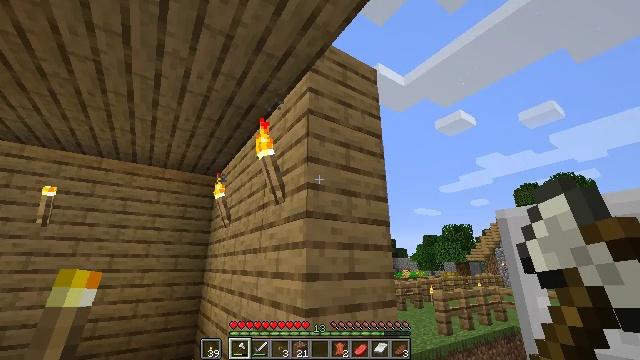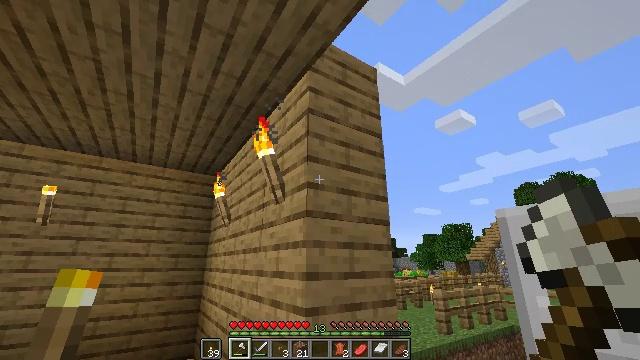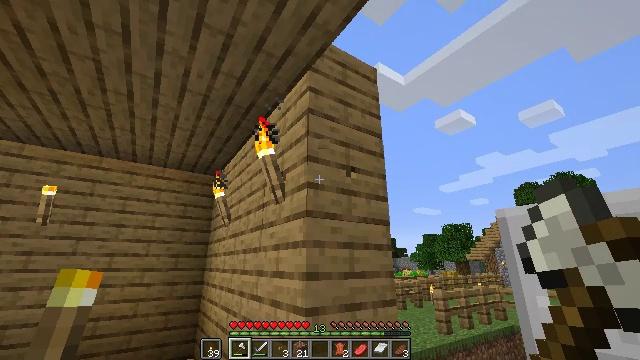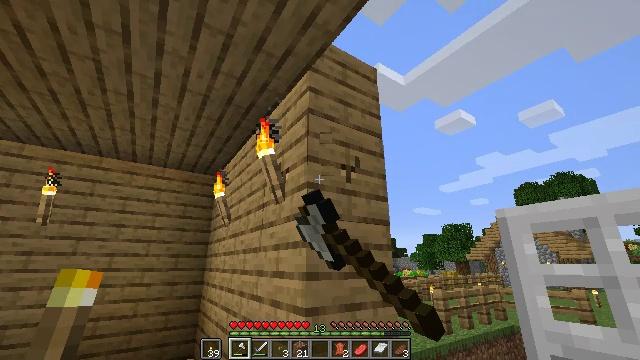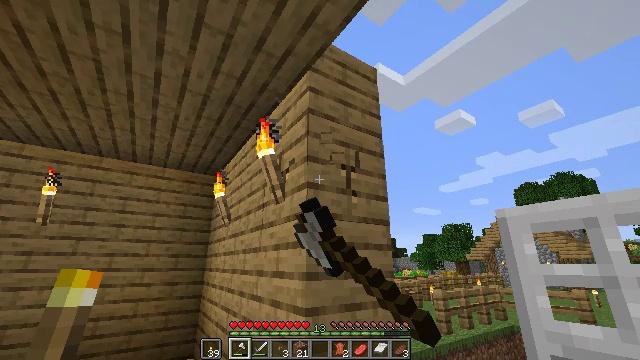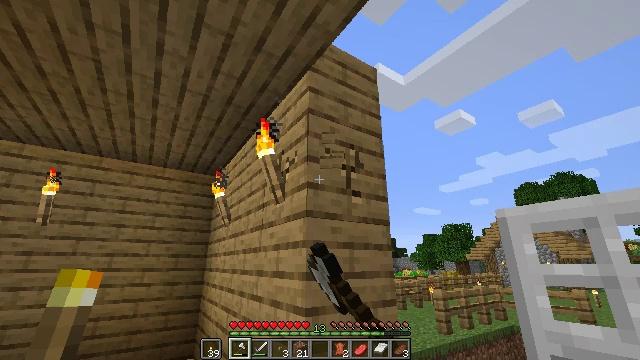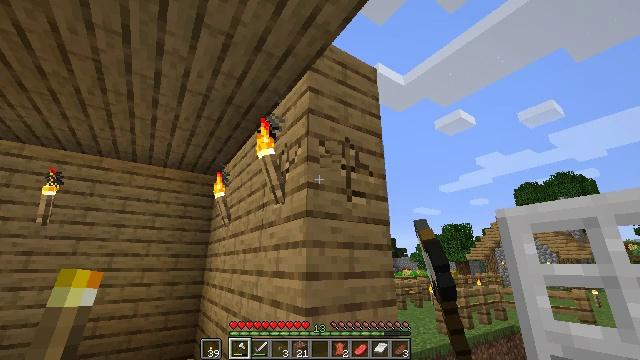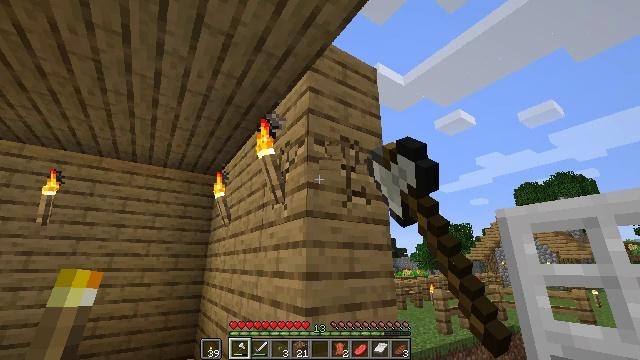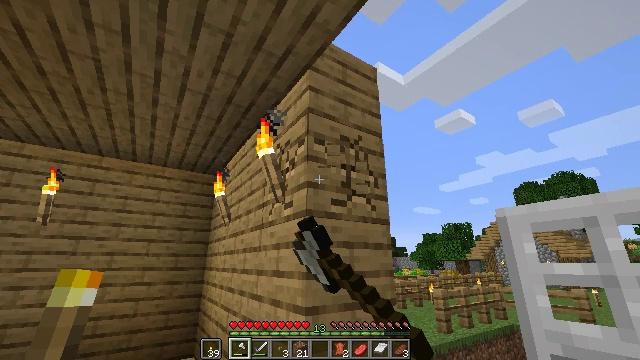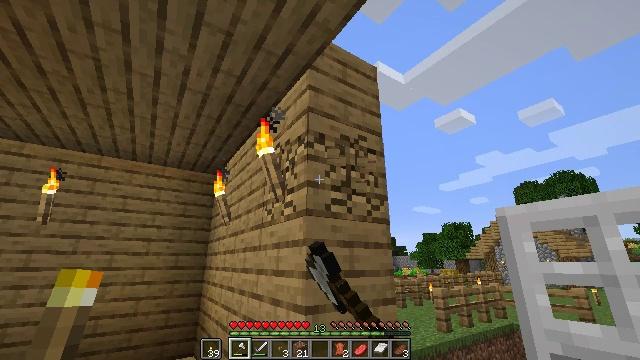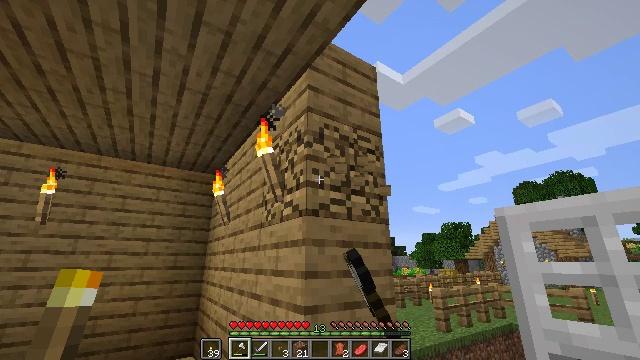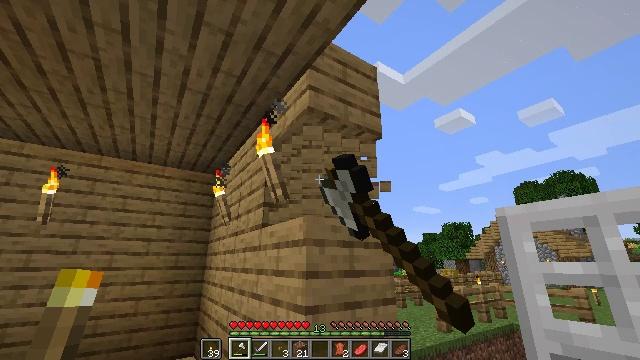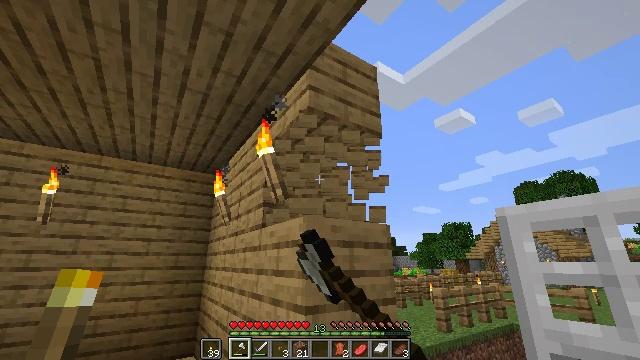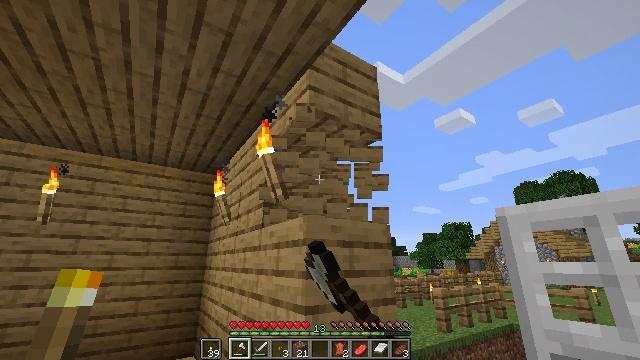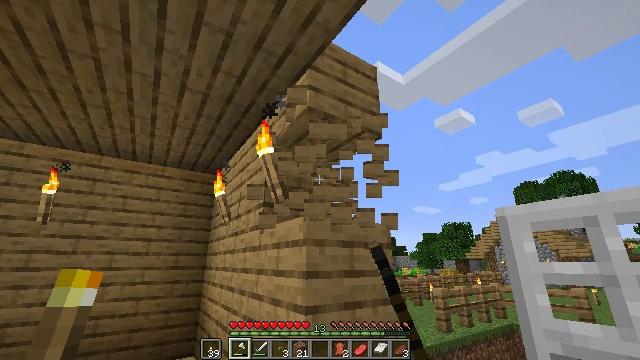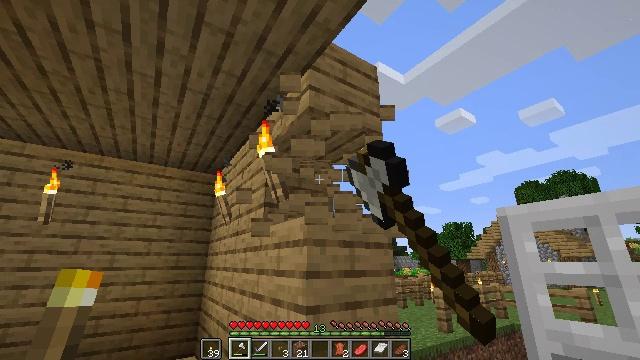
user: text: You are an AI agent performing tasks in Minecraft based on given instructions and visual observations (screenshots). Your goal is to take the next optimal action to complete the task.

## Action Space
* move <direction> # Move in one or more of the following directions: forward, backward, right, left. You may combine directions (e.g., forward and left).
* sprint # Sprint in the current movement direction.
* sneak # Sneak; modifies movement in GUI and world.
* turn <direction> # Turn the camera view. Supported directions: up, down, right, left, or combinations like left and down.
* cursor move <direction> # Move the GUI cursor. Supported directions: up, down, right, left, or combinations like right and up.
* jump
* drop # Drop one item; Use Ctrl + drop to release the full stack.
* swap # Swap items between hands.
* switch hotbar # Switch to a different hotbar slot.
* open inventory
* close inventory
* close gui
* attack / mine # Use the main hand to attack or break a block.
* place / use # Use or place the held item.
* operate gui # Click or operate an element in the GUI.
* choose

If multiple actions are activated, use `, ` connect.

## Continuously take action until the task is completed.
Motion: motion action
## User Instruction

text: Break the existing planks.
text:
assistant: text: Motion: no_op
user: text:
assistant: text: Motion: attack / mine
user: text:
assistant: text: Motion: attack / mine
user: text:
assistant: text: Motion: attack / mine
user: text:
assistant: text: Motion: attack / mine
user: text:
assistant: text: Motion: attack / mine
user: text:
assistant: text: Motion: attack / mine
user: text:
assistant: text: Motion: attack / mine
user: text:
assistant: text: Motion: attack / mine
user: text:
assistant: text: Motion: attack / mine
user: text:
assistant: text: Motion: attack / mine
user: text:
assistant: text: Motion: attack / mine
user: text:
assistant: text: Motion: attack / mine
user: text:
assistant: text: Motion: attack / mine
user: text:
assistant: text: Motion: attack / mine
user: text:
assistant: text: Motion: attack / mine
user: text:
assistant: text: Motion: turn up, attack / mine
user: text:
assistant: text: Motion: turn up, attack / mine
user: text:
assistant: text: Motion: turn up, attack / mine
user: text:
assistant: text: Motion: turn up, attack / mine
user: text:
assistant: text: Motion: turn up, attack / mine
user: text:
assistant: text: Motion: attack / mine
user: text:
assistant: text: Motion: attack / mine
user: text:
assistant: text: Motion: attack / mine
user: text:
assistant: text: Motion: attack / mine
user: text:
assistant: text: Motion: attack / mine
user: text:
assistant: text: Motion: attack / mine
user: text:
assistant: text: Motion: attack / mine
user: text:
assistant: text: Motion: attack / mine
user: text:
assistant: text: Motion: attack / mine